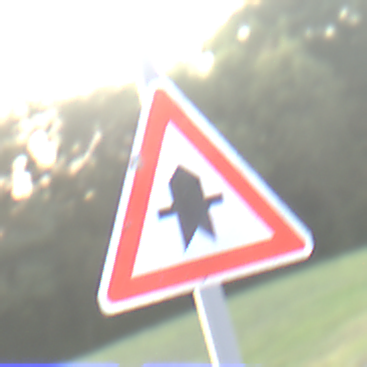
Verkehrszeichen: Vorfahrt
Umgebung: Outdoor, Nature
Tageszeit: SunriseSunset
Wetter: PartlyCloudy
Licht: Natural
Jahreszeit: NotSpecified
Kontrast: LowContrast